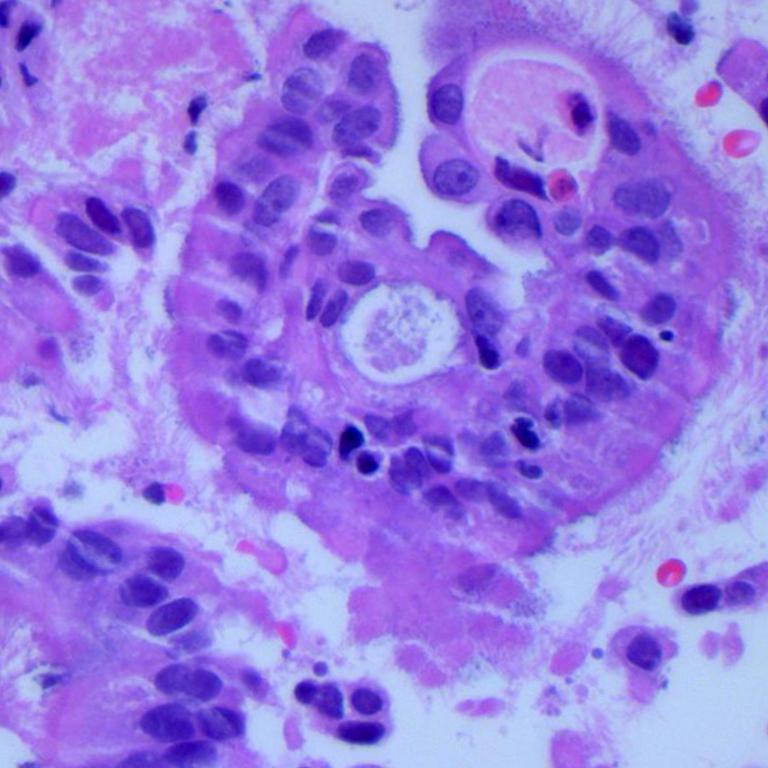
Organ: lung
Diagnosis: adenocarcinomas